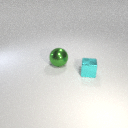
large green metal sphere behind small cyan metal cube